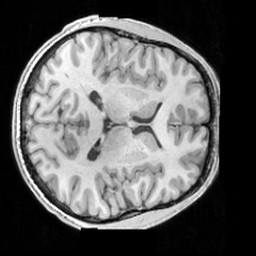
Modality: T1w
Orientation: axial
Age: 27
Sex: male
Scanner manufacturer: siemens
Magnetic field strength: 3 T
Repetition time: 1.63 s
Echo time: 0.00311 s